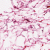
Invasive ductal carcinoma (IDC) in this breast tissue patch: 0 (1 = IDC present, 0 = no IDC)